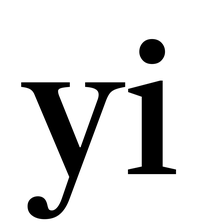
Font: LibreCaslonText_Medium